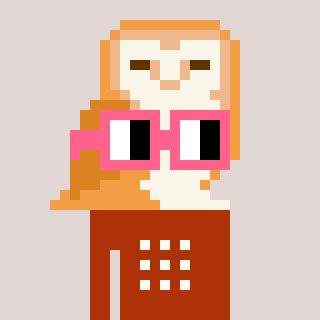
a pixel art character with square pink glasses, a owl-shaped head and a hotbrown-colored body on a warm background